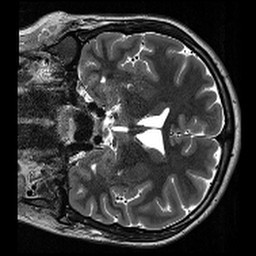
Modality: T2w
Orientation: coronal
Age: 28
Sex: male
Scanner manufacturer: siemens
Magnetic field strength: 3 T
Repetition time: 13.15 s
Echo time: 0.082 s